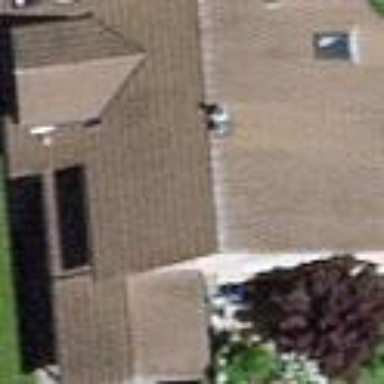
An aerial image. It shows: Simple house.